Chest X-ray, AP view. Patient: 66 years old, sex F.
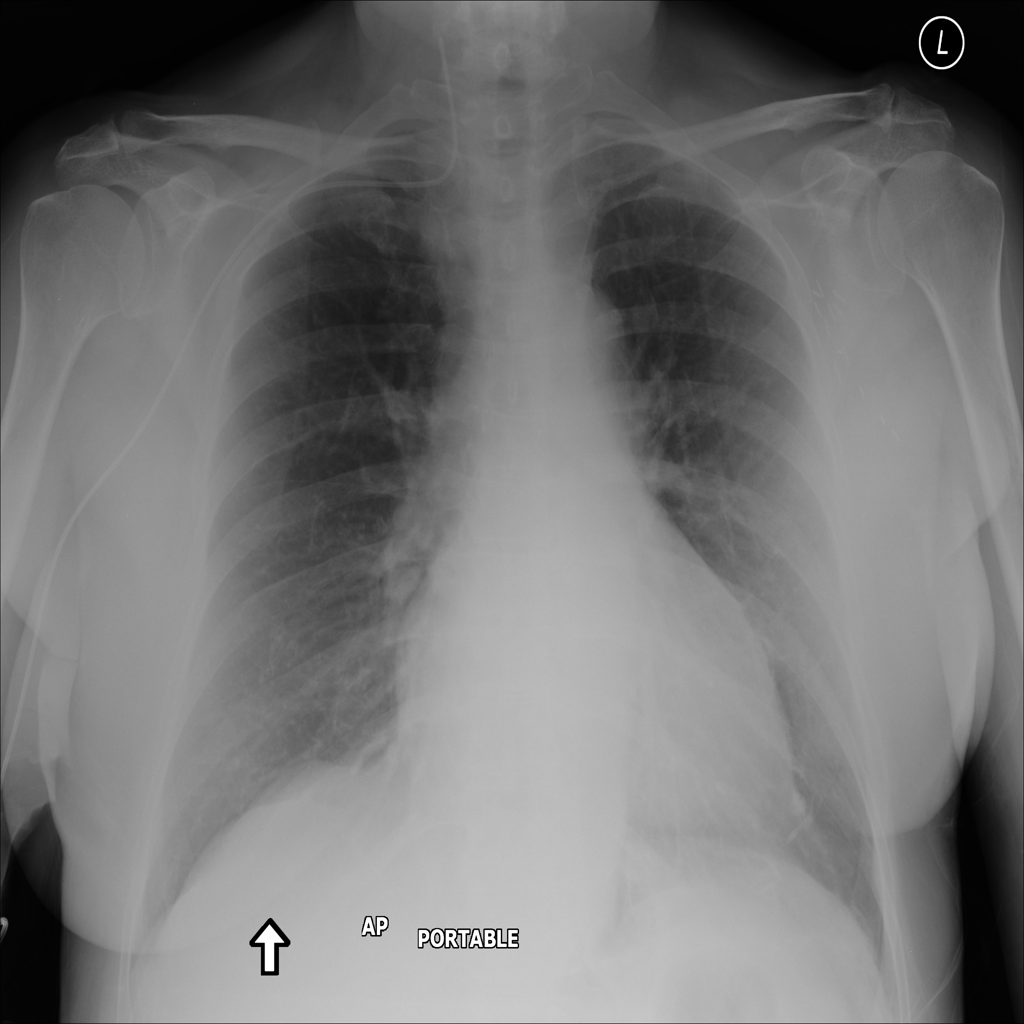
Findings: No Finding